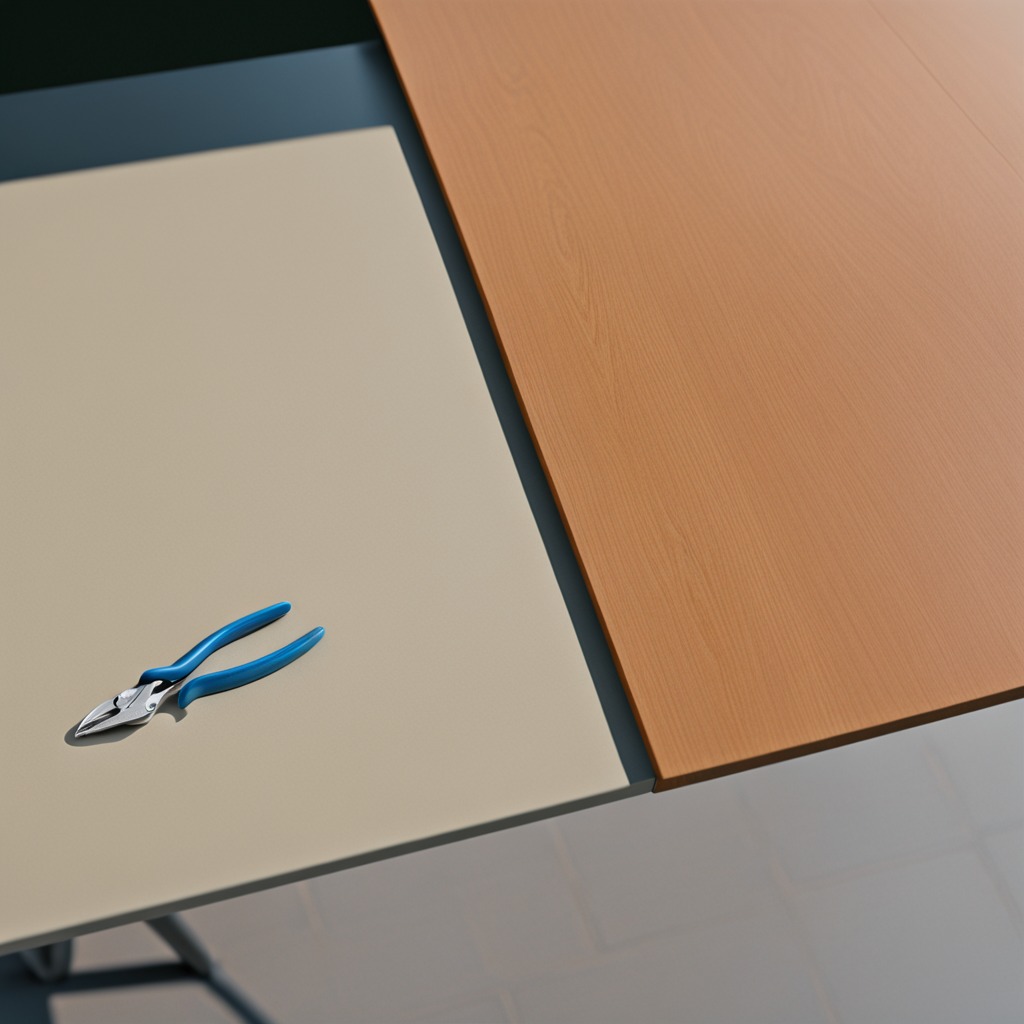
A plier is lying on a table in a temporary outdoor tool station afternoon light present textured surface.